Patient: sex F, age 57
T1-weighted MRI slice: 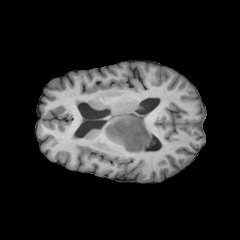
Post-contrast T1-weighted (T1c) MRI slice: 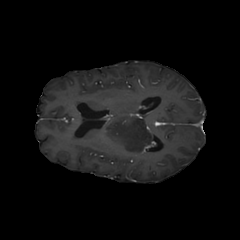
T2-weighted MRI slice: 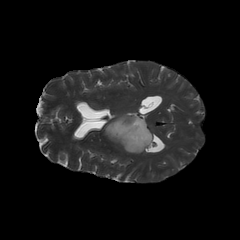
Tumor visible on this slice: yes
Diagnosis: Astrocytoma, IDH-wildtype
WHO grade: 3